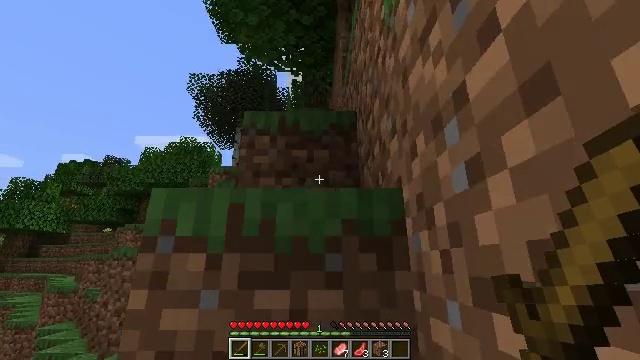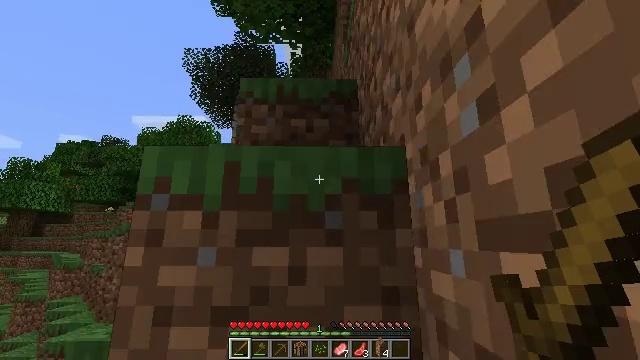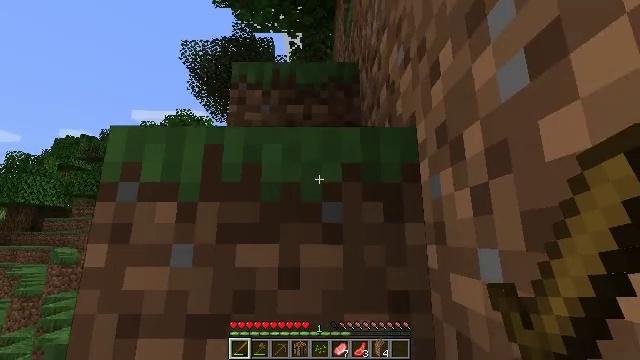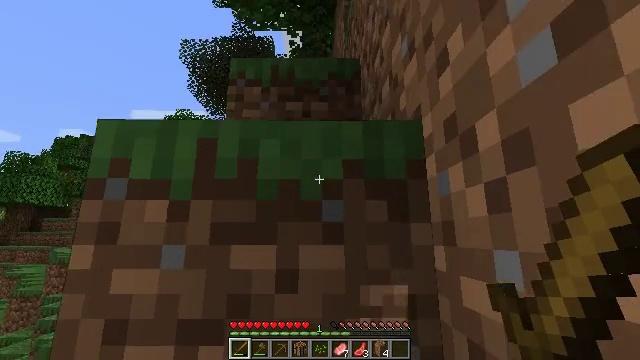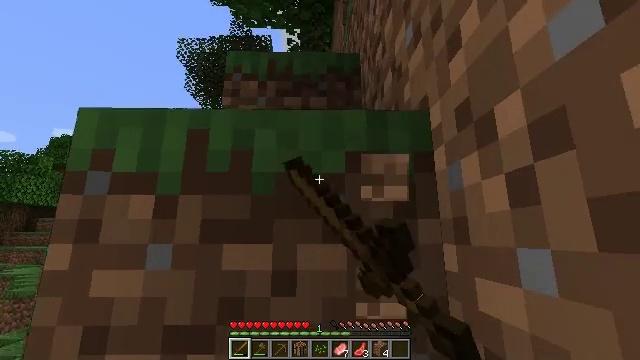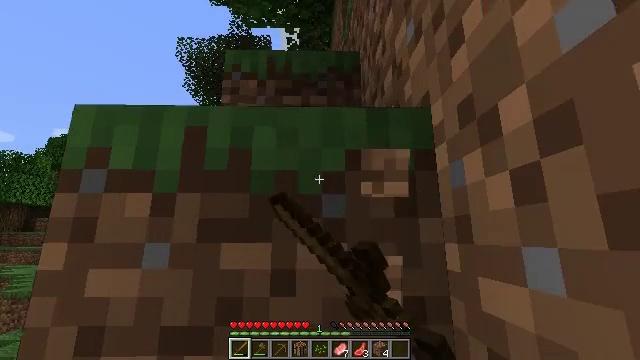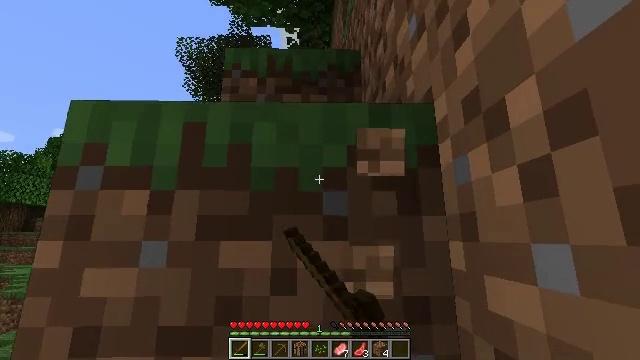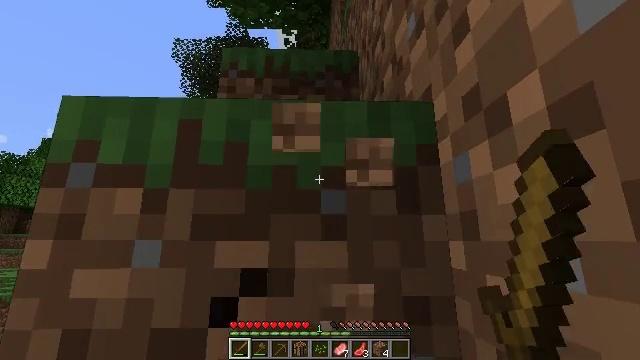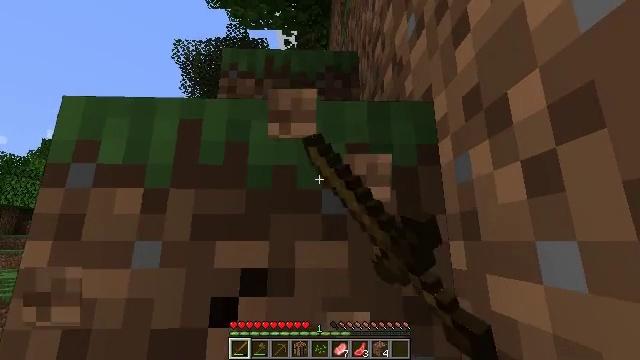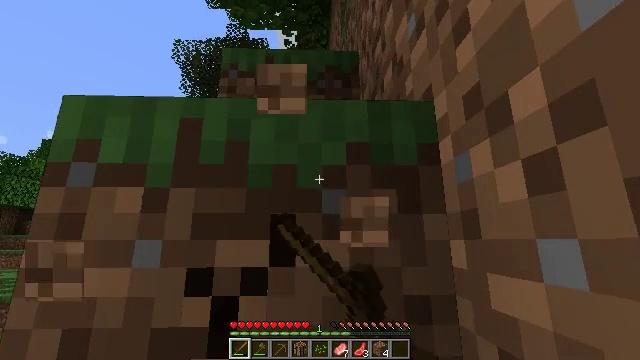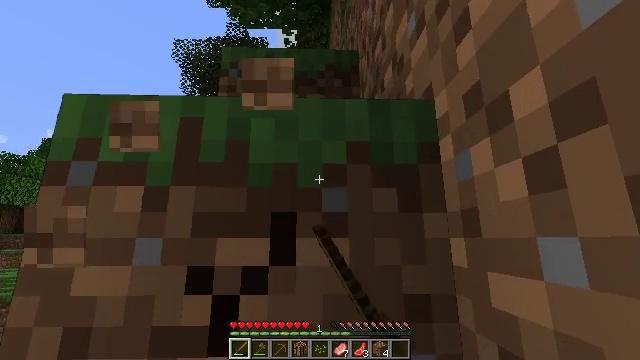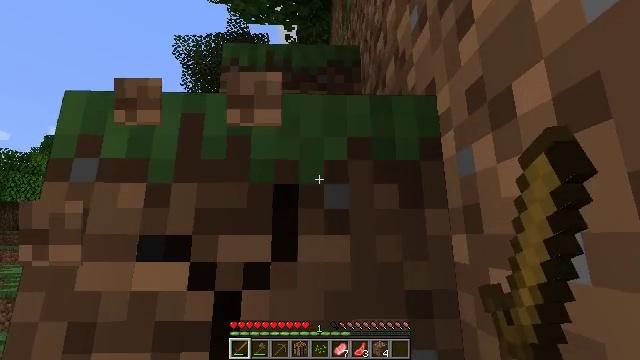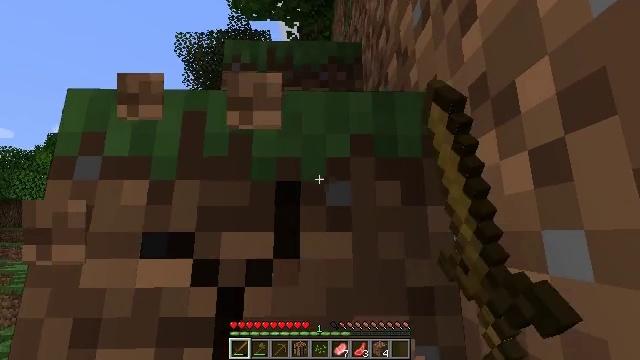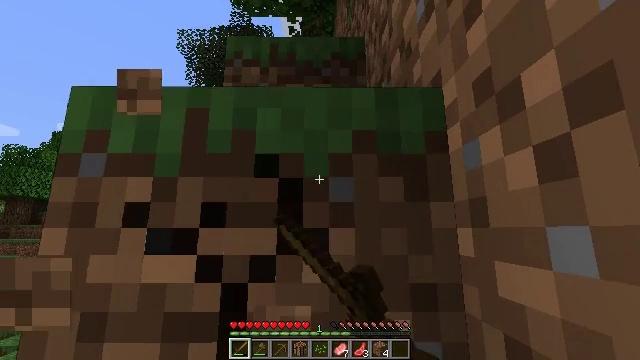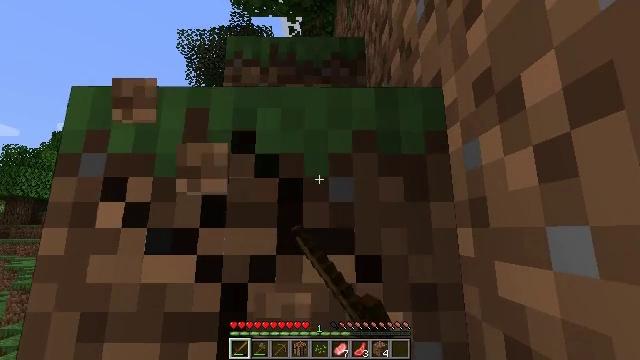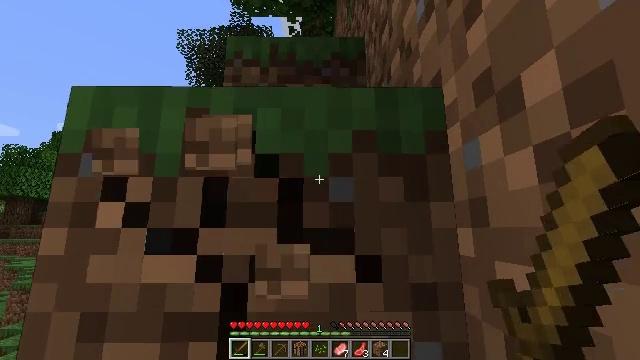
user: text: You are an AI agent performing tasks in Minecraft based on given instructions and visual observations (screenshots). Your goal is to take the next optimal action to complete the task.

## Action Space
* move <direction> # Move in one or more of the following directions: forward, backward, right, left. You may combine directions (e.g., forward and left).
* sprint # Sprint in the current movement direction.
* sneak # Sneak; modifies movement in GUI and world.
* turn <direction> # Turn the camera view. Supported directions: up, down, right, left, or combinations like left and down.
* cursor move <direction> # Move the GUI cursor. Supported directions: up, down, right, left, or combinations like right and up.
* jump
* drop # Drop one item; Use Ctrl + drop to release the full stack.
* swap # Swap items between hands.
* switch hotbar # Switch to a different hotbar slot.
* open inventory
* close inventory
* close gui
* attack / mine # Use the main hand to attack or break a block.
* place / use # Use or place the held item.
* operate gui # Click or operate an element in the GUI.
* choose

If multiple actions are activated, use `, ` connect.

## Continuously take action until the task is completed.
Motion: motion action
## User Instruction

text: Dig up the grass block for dirt.
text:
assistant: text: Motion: move forward, turn down
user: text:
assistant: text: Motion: no_op
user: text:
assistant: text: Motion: attack / mine
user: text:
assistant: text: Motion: attack / mine
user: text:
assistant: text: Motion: attack / mine
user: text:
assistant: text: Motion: attack / mine
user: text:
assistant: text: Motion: attack / mine
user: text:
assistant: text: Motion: attack / mine
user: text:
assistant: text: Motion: attack / mine
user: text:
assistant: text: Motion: attack / mine
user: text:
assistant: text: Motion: attack / mine
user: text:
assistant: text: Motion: attack / mine
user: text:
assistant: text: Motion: attack / mine
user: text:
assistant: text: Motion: attack / mine
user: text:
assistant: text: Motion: attack / mine
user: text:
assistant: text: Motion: attack / mine
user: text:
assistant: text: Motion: attack / mine
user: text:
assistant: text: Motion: attack / mine
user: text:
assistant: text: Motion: attack / mine
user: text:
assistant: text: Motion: turn left and down, attack / mine
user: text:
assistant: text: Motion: attack / mine
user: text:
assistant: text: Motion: attack / mine
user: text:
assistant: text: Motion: attack / mine
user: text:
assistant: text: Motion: turn left and down, attack / mine
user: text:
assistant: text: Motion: attack / mine
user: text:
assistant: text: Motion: turn left and down
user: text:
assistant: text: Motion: no_op
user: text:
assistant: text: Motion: no_op
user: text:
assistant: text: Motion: turn left and down
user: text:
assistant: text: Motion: turn left and down